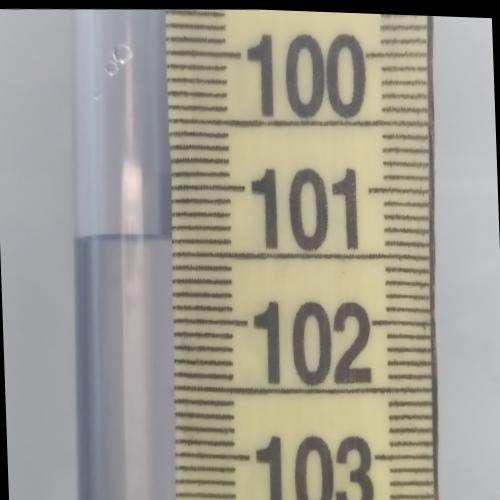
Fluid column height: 101.4 cm